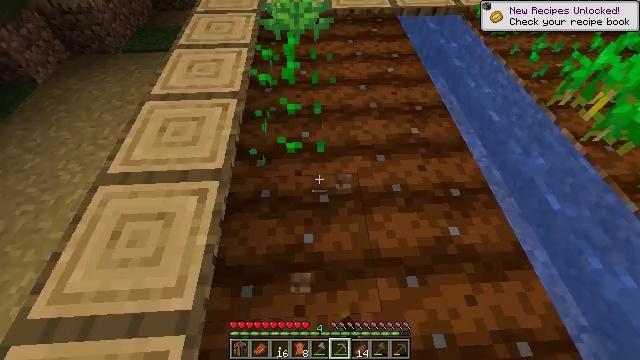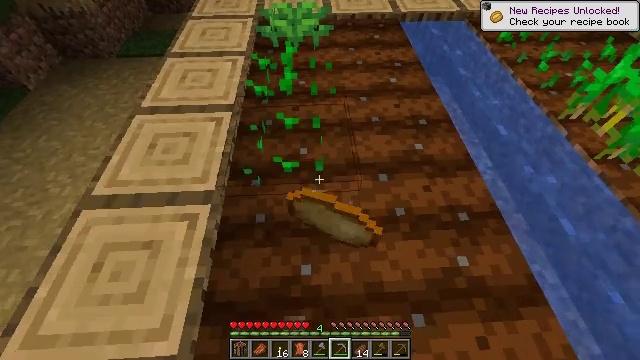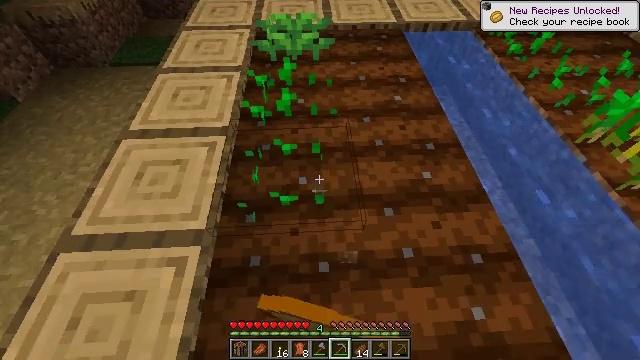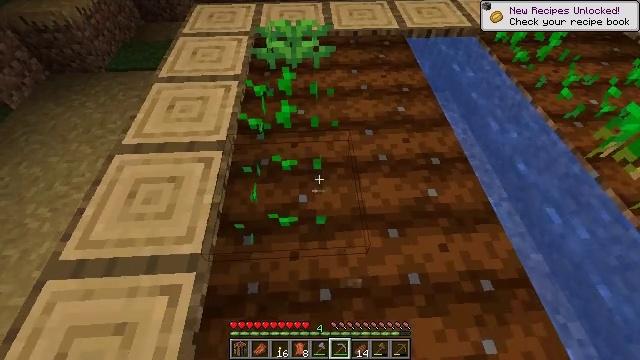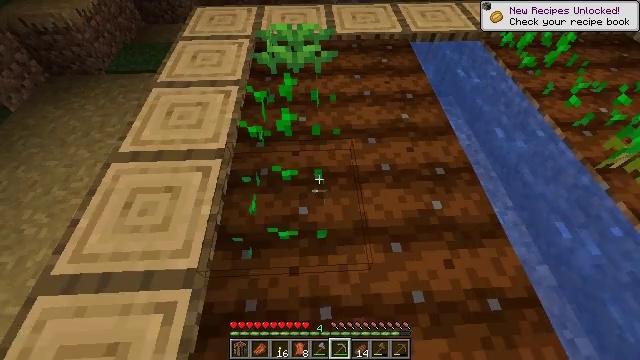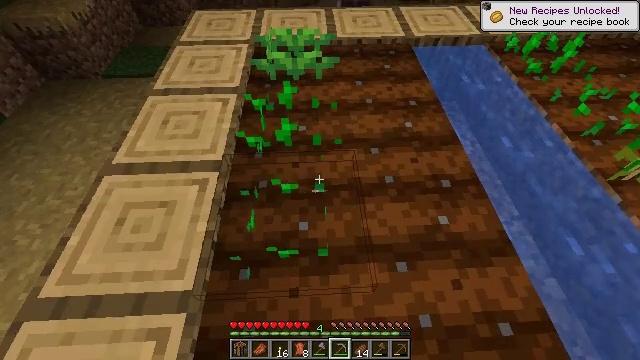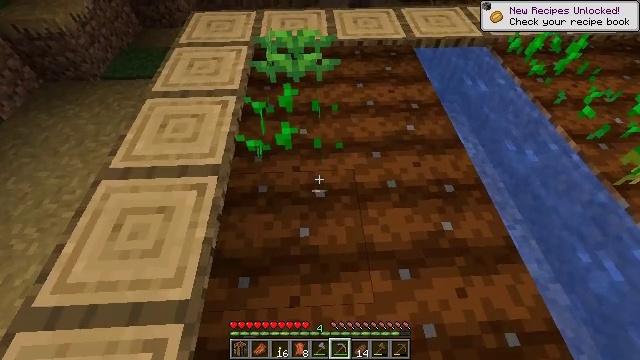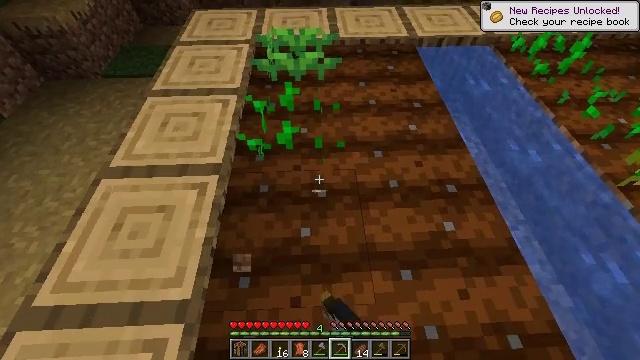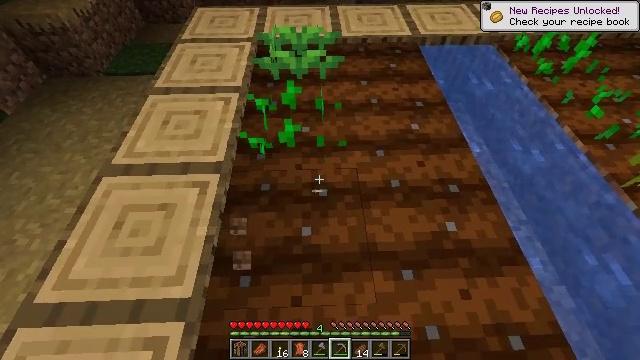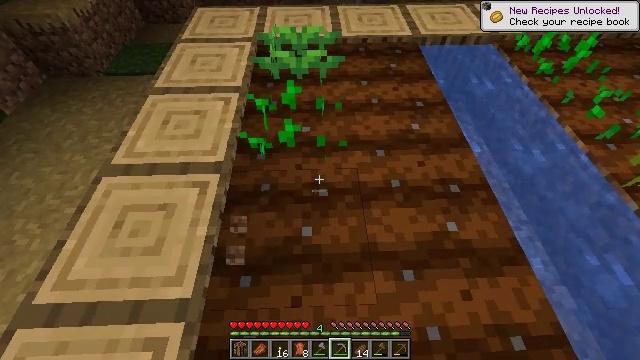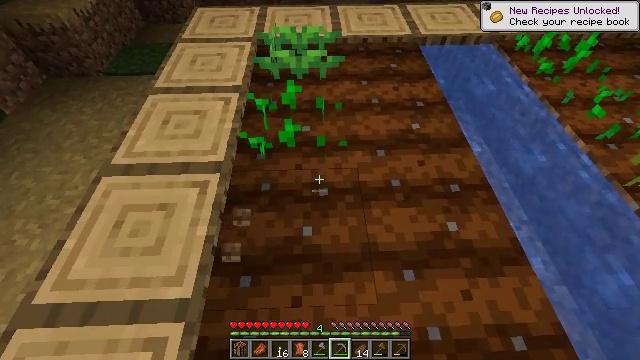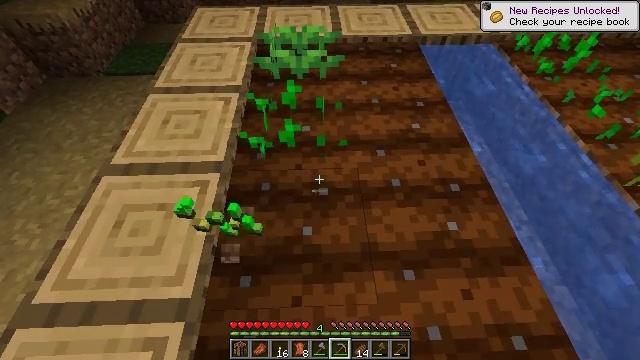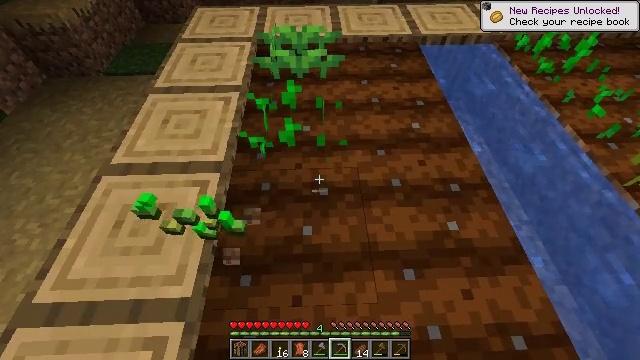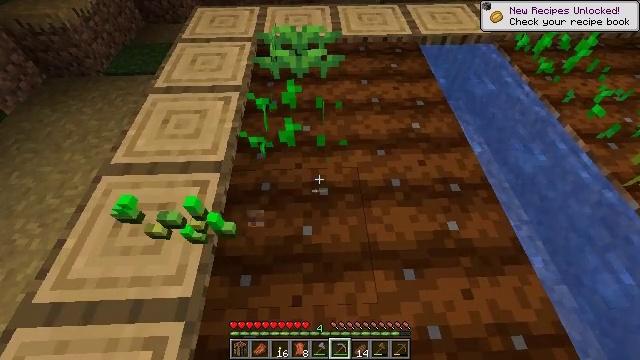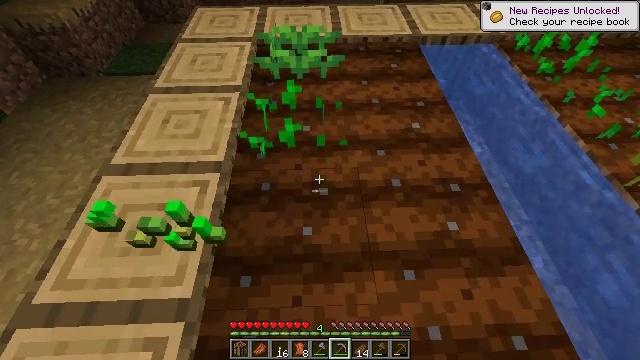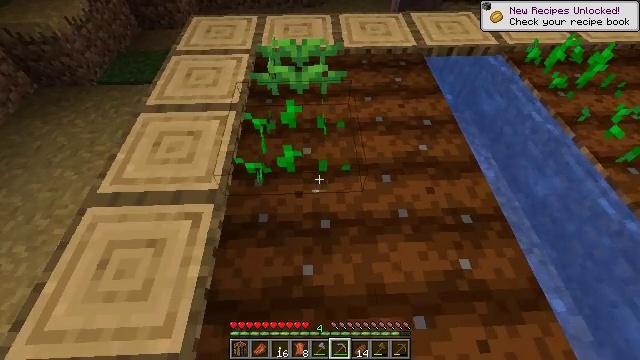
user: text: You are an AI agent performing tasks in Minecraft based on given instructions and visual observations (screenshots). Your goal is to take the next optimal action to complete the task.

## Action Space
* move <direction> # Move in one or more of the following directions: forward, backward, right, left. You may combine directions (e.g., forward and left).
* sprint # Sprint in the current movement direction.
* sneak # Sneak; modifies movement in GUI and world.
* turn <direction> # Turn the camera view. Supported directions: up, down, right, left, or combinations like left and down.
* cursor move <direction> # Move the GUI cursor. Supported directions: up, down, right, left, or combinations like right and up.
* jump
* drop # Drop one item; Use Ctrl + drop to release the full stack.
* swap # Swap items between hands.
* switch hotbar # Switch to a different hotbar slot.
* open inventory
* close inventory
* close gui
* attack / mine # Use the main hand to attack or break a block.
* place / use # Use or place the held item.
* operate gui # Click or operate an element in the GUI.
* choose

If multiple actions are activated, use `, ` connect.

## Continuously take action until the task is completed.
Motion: motion action
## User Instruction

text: Collect wheat crops.
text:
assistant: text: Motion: move forward
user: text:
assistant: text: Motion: move forward
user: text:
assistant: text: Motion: move forward
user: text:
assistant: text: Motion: no_op
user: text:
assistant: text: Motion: no_op
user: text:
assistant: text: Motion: attack / mine
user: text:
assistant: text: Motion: attack / mine
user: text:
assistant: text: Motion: attack / mine
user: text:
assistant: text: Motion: no_op
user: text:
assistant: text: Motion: no_op
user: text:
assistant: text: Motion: no_op
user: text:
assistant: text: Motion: no_op
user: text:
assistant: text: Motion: no_op
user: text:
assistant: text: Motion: move forward
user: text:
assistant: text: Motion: move forward
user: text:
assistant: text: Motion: move forward
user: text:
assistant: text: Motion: move forward
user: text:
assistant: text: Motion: no_op
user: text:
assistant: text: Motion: no_op
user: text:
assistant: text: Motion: attack / mine
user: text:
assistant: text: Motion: attack / mine
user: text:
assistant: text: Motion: attack / mine
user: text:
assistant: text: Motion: move forward
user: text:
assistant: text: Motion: move forward
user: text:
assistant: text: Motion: no_op